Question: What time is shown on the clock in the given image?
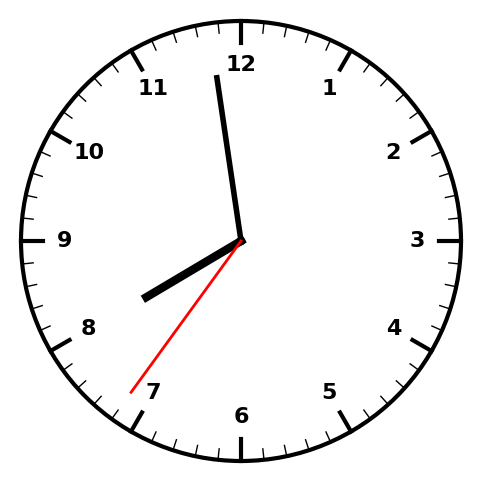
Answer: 07:58:36